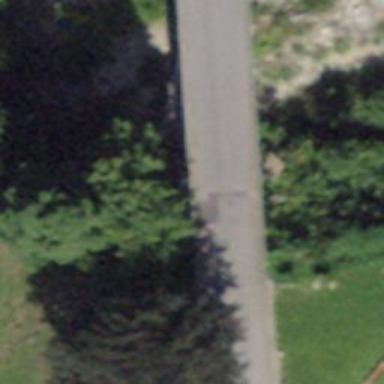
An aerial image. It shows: Residential road with bridge.